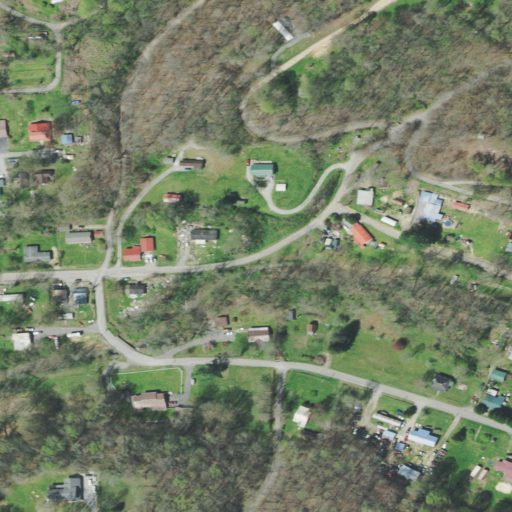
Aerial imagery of valley in Tennessee named Rankin Hollow containing open development, low intensity development, deciduous forest, mixed forest, medium intensity development, and pasture